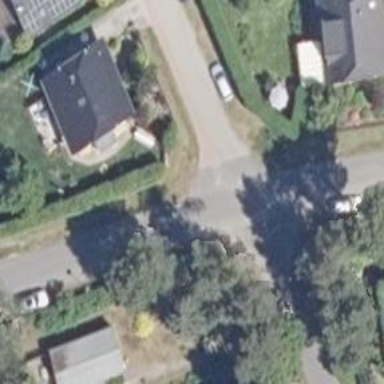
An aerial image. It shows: Residential road with asphalt surface and no sidewalk.